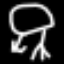
Label: frog